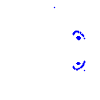
Particle: kaon